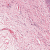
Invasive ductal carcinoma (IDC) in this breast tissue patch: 0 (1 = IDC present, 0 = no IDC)